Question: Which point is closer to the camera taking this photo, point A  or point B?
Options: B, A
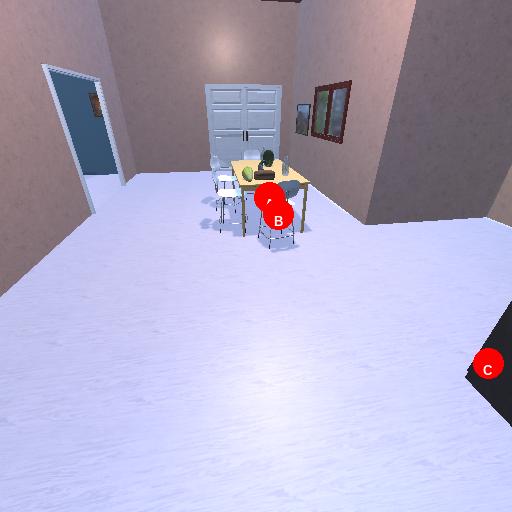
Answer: B